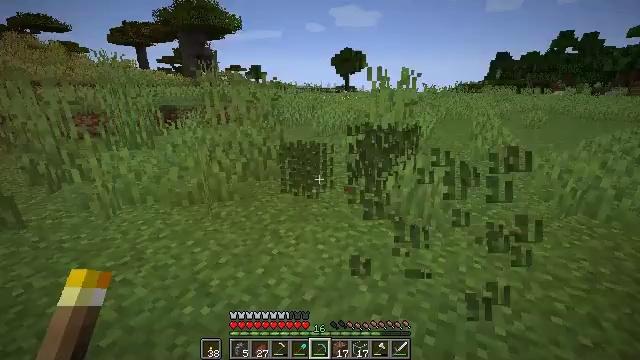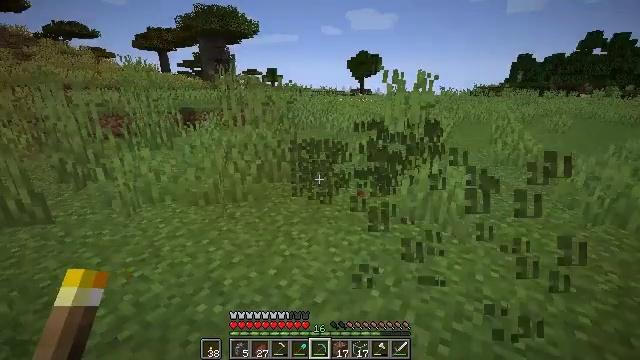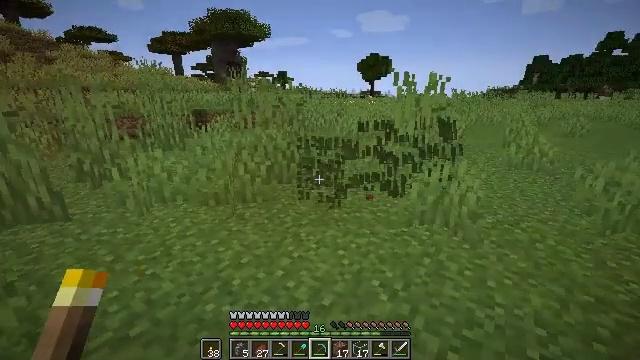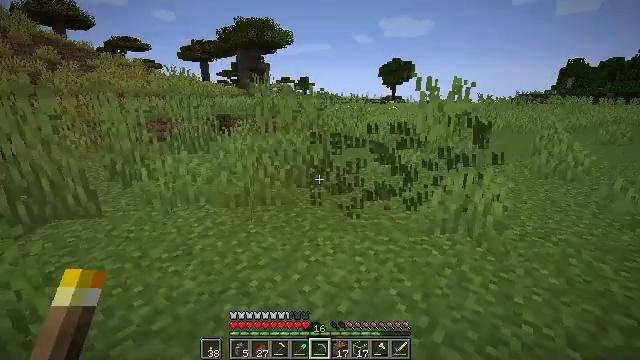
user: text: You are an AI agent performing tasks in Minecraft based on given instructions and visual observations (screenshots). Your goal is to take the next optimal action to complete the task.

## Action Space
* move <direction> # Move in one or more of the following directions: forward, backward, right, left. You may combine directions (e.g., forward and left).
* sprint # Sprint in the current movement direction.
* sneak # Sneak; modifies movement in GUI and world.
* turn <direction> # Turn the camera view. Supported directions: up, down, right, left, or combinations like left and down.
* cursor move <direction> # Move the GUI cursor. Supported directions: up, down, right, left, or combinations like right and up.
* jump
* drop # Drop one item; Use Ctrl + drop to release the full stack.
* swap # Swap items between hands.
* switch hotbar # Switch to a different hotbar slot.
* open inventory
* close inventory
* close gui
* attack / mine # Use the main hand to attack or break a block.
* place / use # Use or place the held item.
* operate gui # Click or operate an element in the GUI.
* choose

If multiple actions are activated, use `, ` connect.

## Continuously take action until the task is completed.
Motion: motion action
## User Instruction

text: Mine tall grass from the ground.
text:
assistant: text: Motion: turn left
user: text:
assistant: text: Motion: turn left, attack / mine
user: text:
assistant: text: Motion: turn left and up, attack / mine
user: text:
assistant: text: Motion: attack / mine